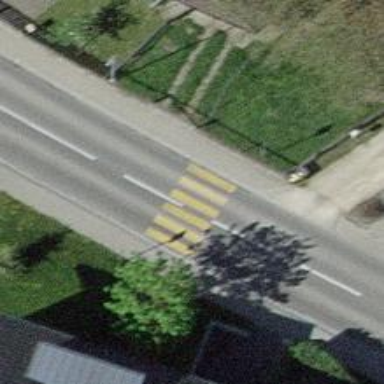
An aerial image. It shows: Zebra crossing on the road.